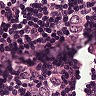
Metastatic tissue present: yes